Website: apple
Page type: billing-address
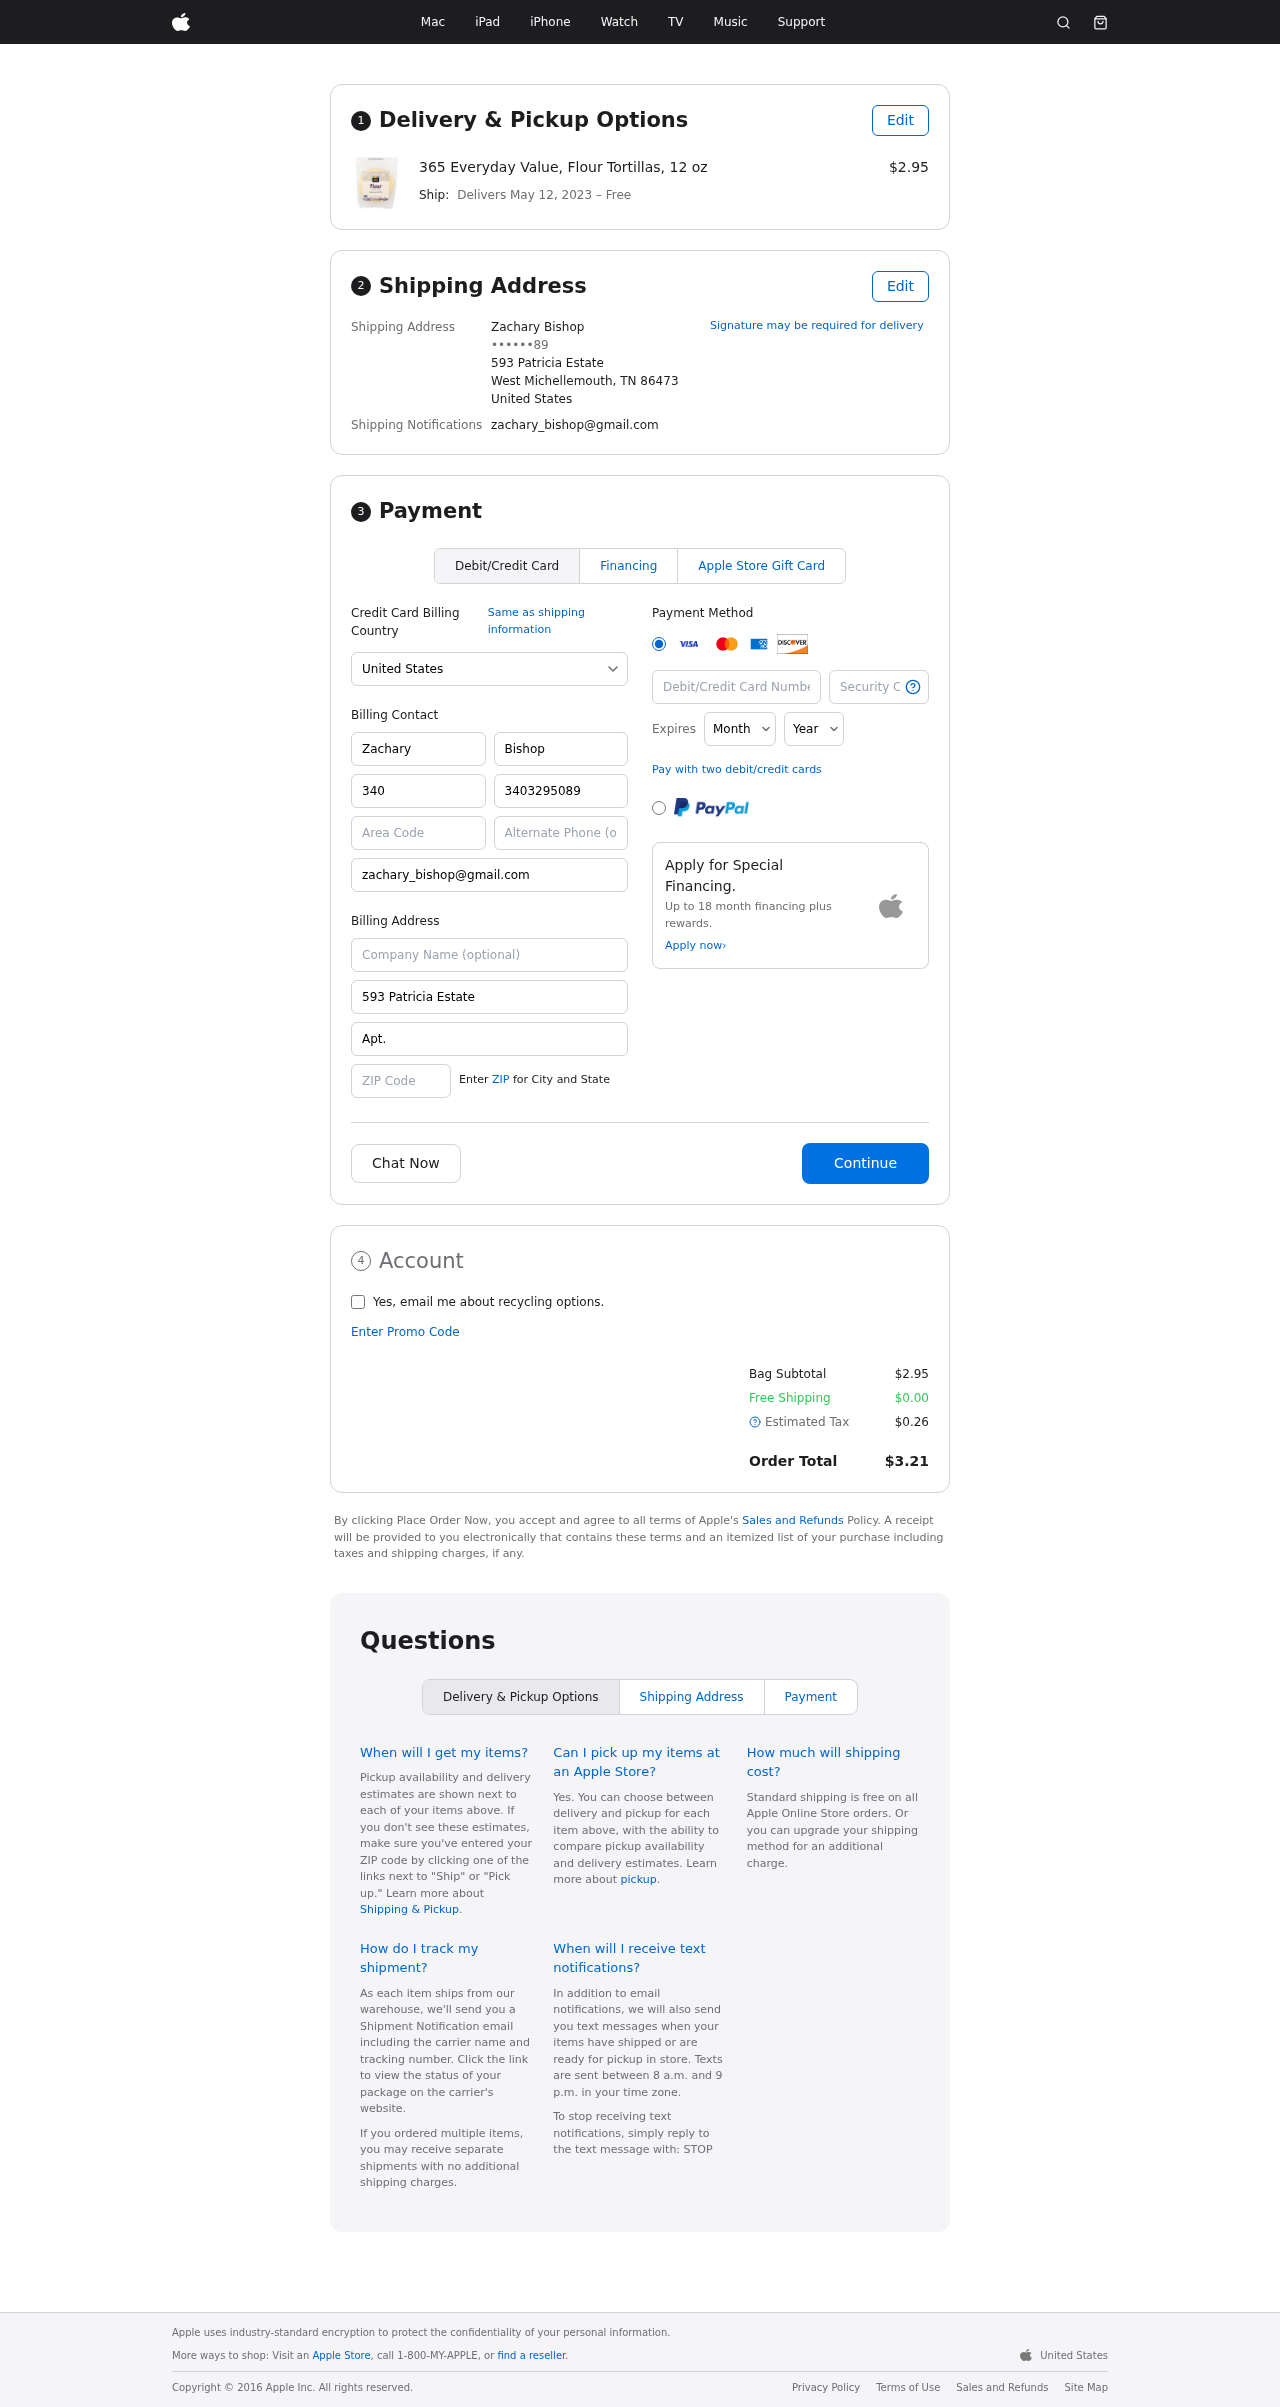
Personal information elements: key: PII_CARD_CVV
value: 552
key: PII_CARD_EXPIRY_MONTH
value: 12
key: PII_CARD_EXPIRY_YEAR
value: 26
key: PII_CARD_NUMBER
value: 6011 8676 8953 4697
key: PII_CITY_STATE_ZIP
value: West Michellemouth, TN 86473
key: PII_COUNTRY
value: United States
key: PII_EMAIL
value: zachary_bishop@gmail.com
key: PII_FULLNAME
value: Zachary Bishop
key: PII_STREET
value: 593 Patricia Estate
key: PII_PHONE_MASKED
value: ••••••89
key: PII_BILLING_FIRSTNAME
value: Zachary
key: PII_BILLING_LASTNAME
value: Bishop
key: PII_BILLING_PHONE_AREA
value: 340
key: PII_BILLING_PHONE
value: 3403295089
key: PII_BILLING_EMAIL
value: zachary_bishop@gmail.com
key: PII_BILLING_STREET
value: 593 Patricia Estate
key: PII_BILLING_STREET2
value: Apt. 745
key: PII_BILLING_POSTCODE
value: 86473
Product elements: key: PRODUCT1_NAME
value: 365 Everyday Value, Flour Tortillas, 12 oz
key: PRODUCT1_PRICE
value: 2.95
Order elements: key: ORDER_DELIVERY_DATE
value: May 12, 2023
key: ORDER_SUBTOTAL
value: $2.95
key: ORDER_SHIPPING_COST
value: $0.00
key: ORDER_TAX
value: $0.26
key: ORDER_TOTAL
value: $3.21